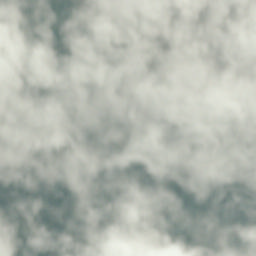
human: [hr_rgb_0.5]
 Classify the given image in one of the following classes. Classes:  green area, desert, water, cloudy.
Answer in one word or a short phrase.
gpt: cloudy